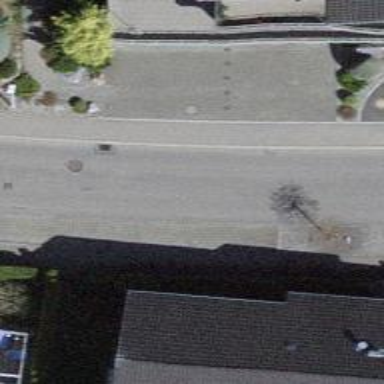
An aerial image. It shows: Residential road with separate sidewalks on both sides.